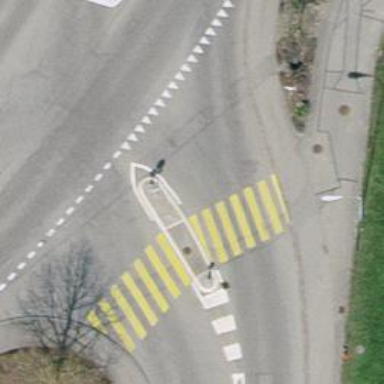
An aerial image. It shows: Crossing with island in the road.